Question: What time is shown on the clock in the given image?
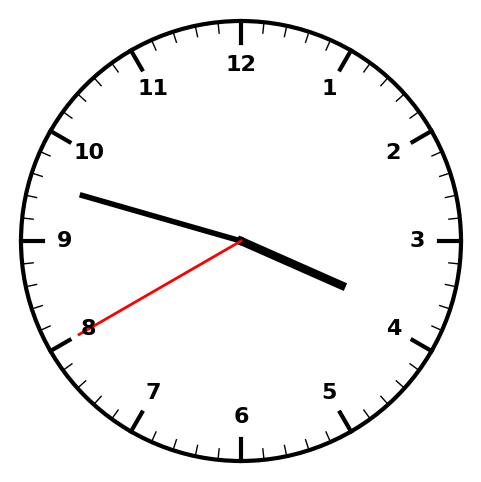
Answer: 03:47:40